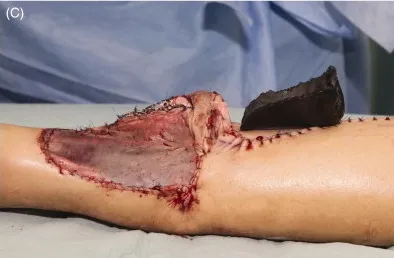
Intraoperative pictures from the 1st stage. "Neo-nose" at the end of the 1st stage (C,D). * - columella.
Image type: medical_photograph (other_medical_photograph)